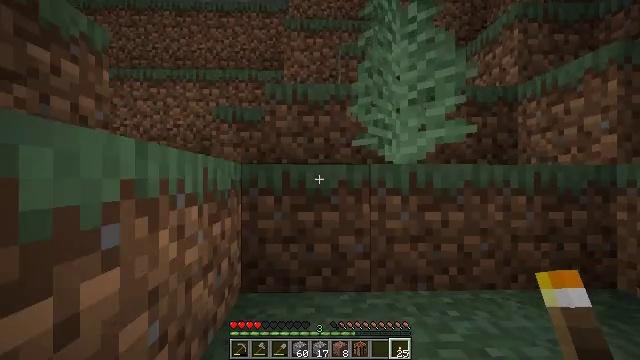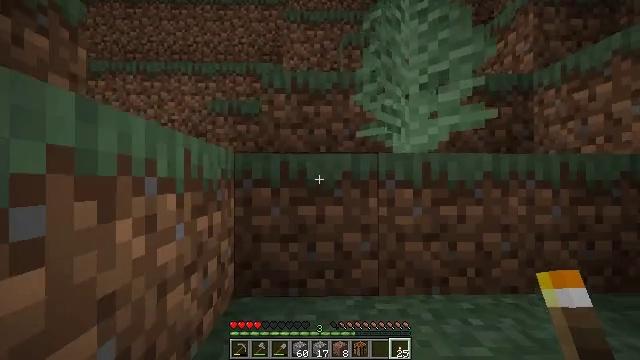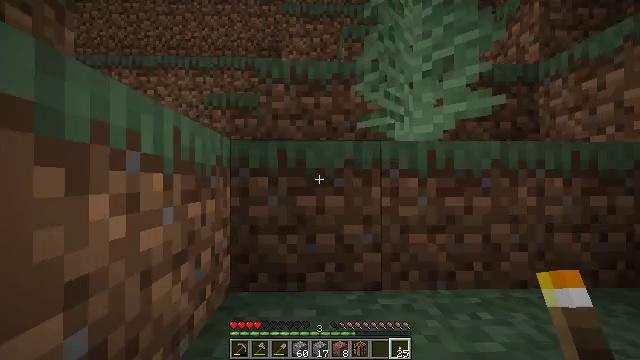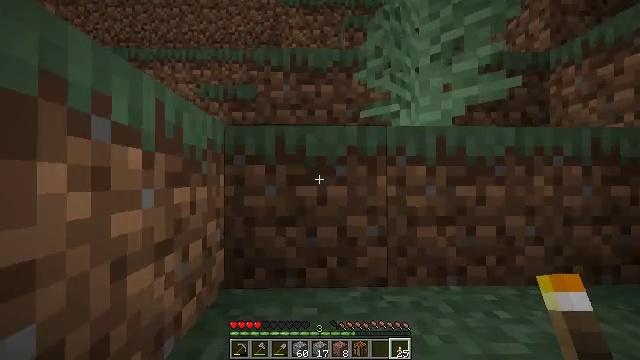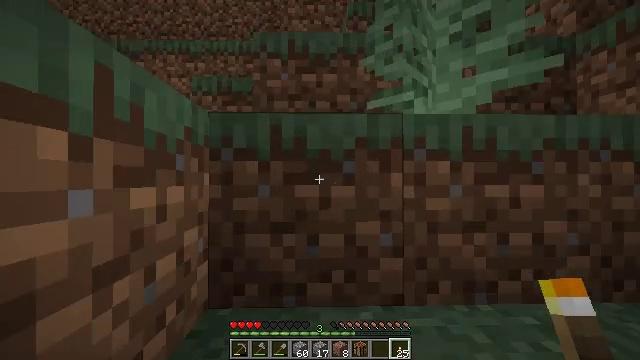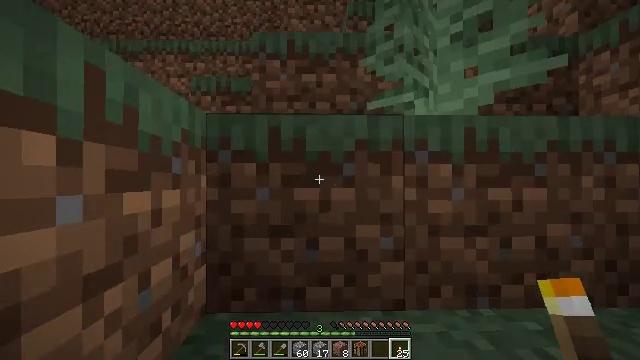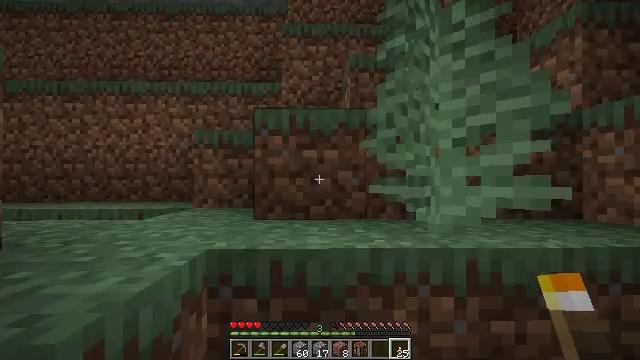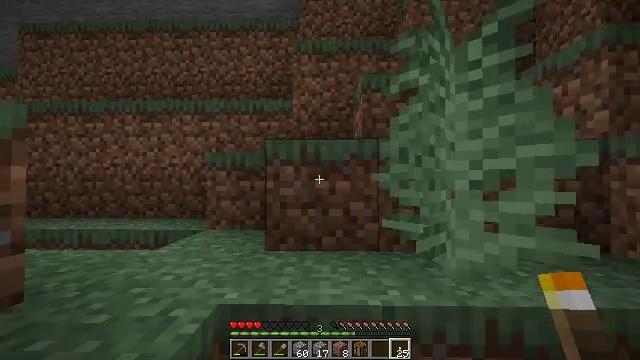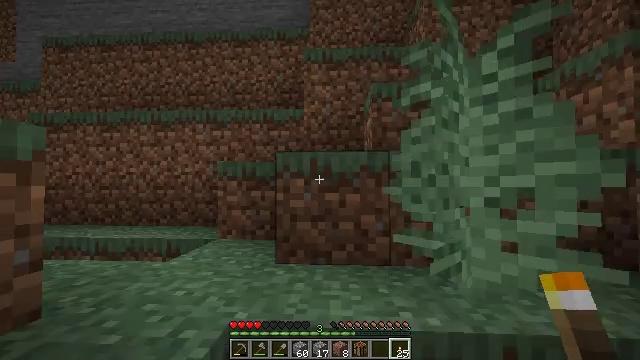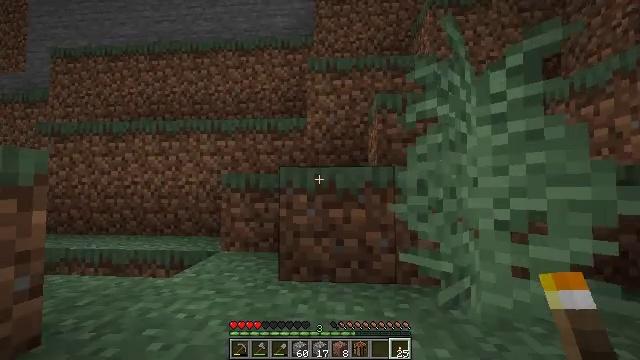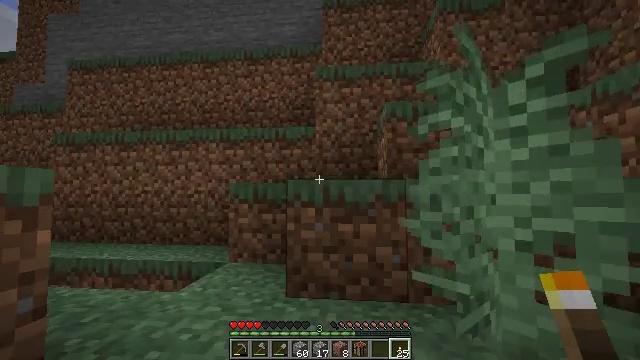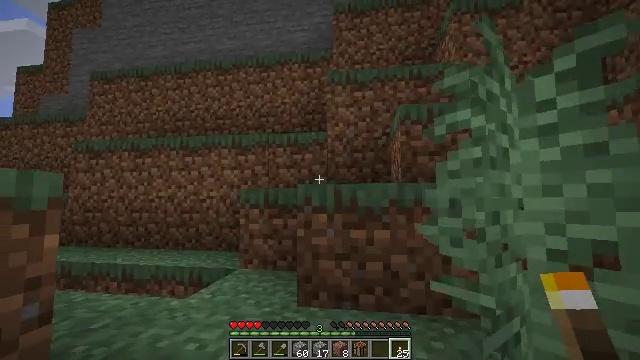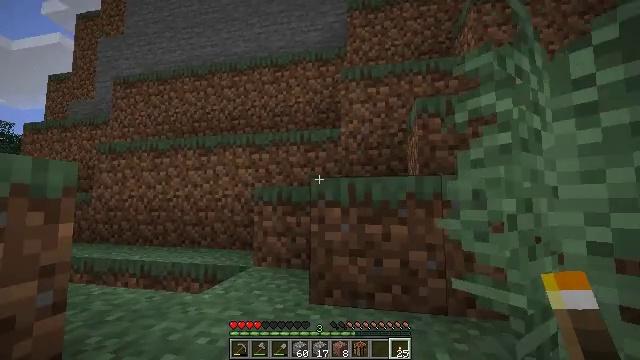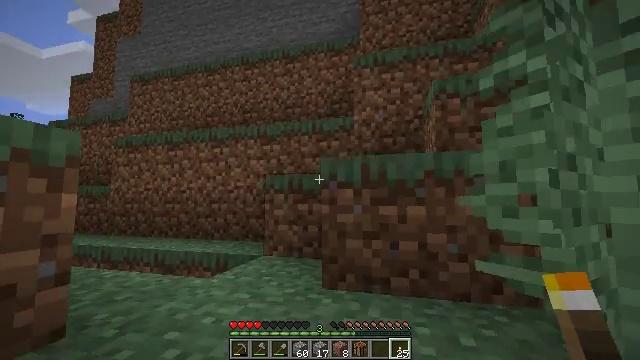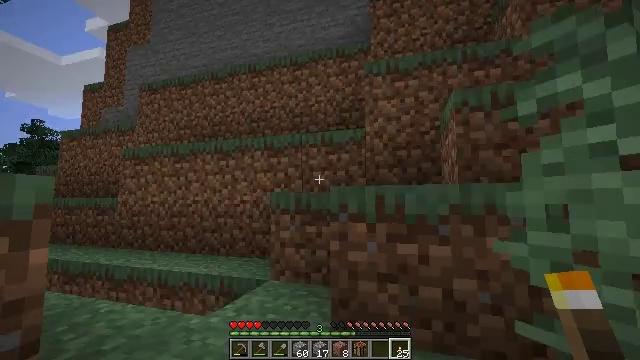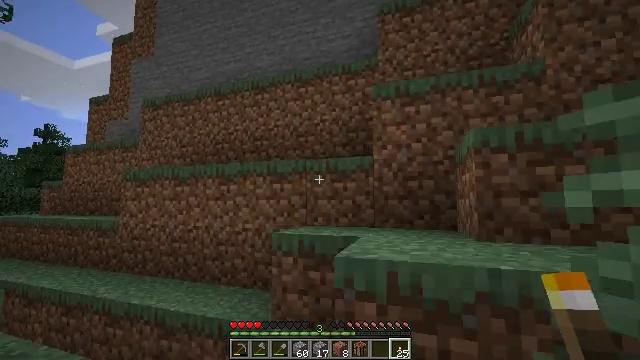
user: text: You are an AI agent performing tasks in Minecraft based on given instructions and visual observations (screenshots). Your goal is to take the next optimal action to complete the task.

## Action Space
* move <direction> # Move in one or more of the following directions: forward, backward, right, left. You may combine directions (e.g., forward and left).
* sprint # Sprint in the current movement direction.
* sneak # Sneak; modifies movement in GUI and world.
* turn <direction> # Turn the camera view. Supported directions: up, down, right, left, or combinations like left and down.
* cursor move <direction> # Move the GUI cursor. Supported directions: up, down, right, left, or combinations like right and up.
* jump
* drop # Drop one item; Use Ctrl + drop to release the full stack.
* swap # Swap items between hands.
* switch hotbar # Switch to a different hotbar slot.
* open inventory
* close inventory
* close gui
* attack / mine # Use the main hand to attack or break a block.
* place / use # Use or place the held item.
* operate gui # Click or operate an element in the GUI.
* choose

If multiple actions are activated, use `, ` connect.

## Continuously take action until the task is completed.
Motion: motion action
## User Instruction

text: Hunt a salmon.
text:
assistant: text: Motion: move forward, jump
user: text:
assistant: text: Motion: move forward, jump
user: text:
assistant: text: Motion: move forward
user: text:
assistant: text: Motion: move forward
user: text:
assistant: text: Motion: move forward, jump
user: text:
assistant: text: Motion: move forward, jump
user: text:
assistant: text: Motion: move forward, turn left, jump
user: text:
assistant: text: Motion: move forward, turn left
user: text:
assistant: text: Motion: move forward, jump
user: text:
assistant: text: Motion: move forward, turn left and up, jump
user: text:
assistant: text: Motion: move forward, turn left and up, jump
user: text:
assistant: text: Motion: move forward, turn left
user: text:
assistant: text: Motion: move forward, turn left, jump
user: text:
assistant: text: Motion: move forward, turn left, jump
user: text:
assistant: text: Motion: move forward, turn left, jump
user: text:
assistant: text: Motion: move forward, turn left
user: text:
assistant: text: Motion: move forward, turn left, jump
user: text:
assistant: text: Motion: move forward, turn left, jump
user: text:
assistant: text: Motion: move forward, turn left, jump
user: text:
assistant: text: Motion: move forward, turn left, jump
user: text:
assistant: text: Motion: move forward
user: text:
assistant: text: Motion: move forward, turn left
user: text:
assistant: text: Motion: move forward, turn left
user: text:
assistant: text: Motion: move forward, turn left
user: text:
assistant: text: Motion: move forward, turn left and down
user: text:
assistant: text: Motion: move forward, turn left and down
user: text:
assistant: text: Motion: turn left and down
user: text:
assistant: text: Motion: turn left and down
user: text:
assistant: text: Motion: turn left and down
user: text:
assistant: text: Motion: turn left and down